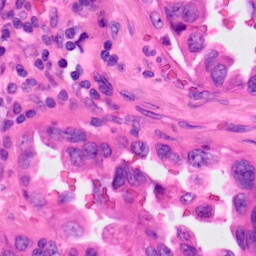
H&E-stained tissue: Lung